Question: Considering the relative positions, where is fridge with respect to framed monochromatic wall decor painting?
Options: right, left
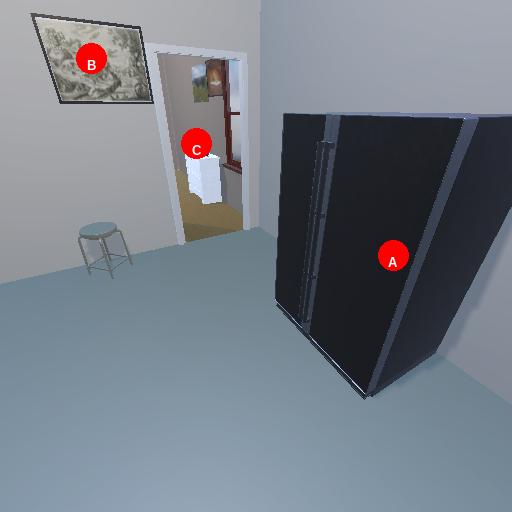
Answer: right